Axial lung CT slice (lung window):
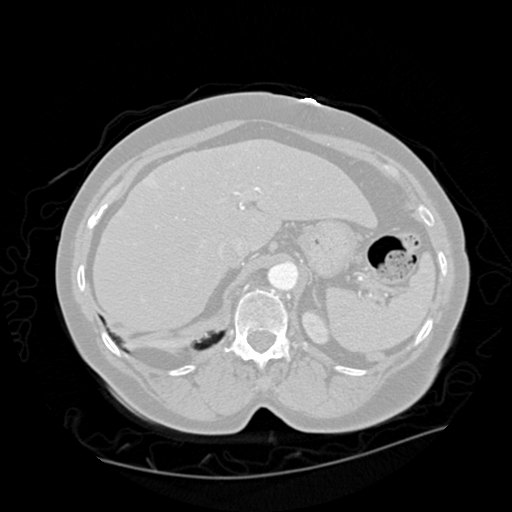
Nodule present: no